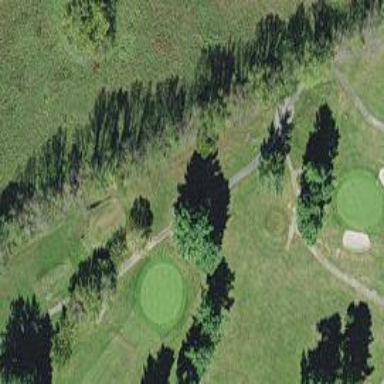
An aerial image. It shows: Path used for both walking and golf.